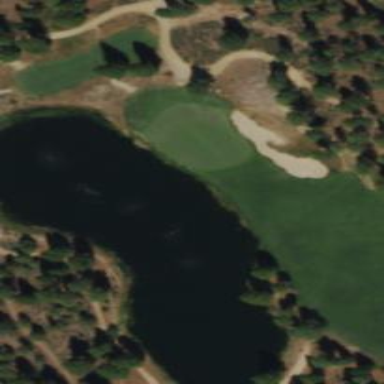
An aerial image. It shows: Water hazard on golf course. The hazard is natural water feature.